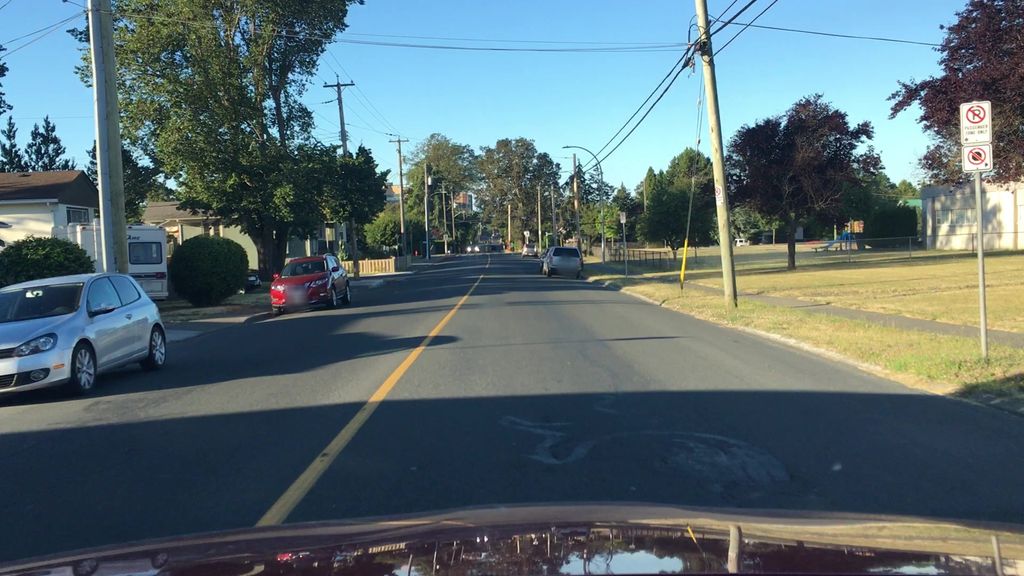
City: victoria